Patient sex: M
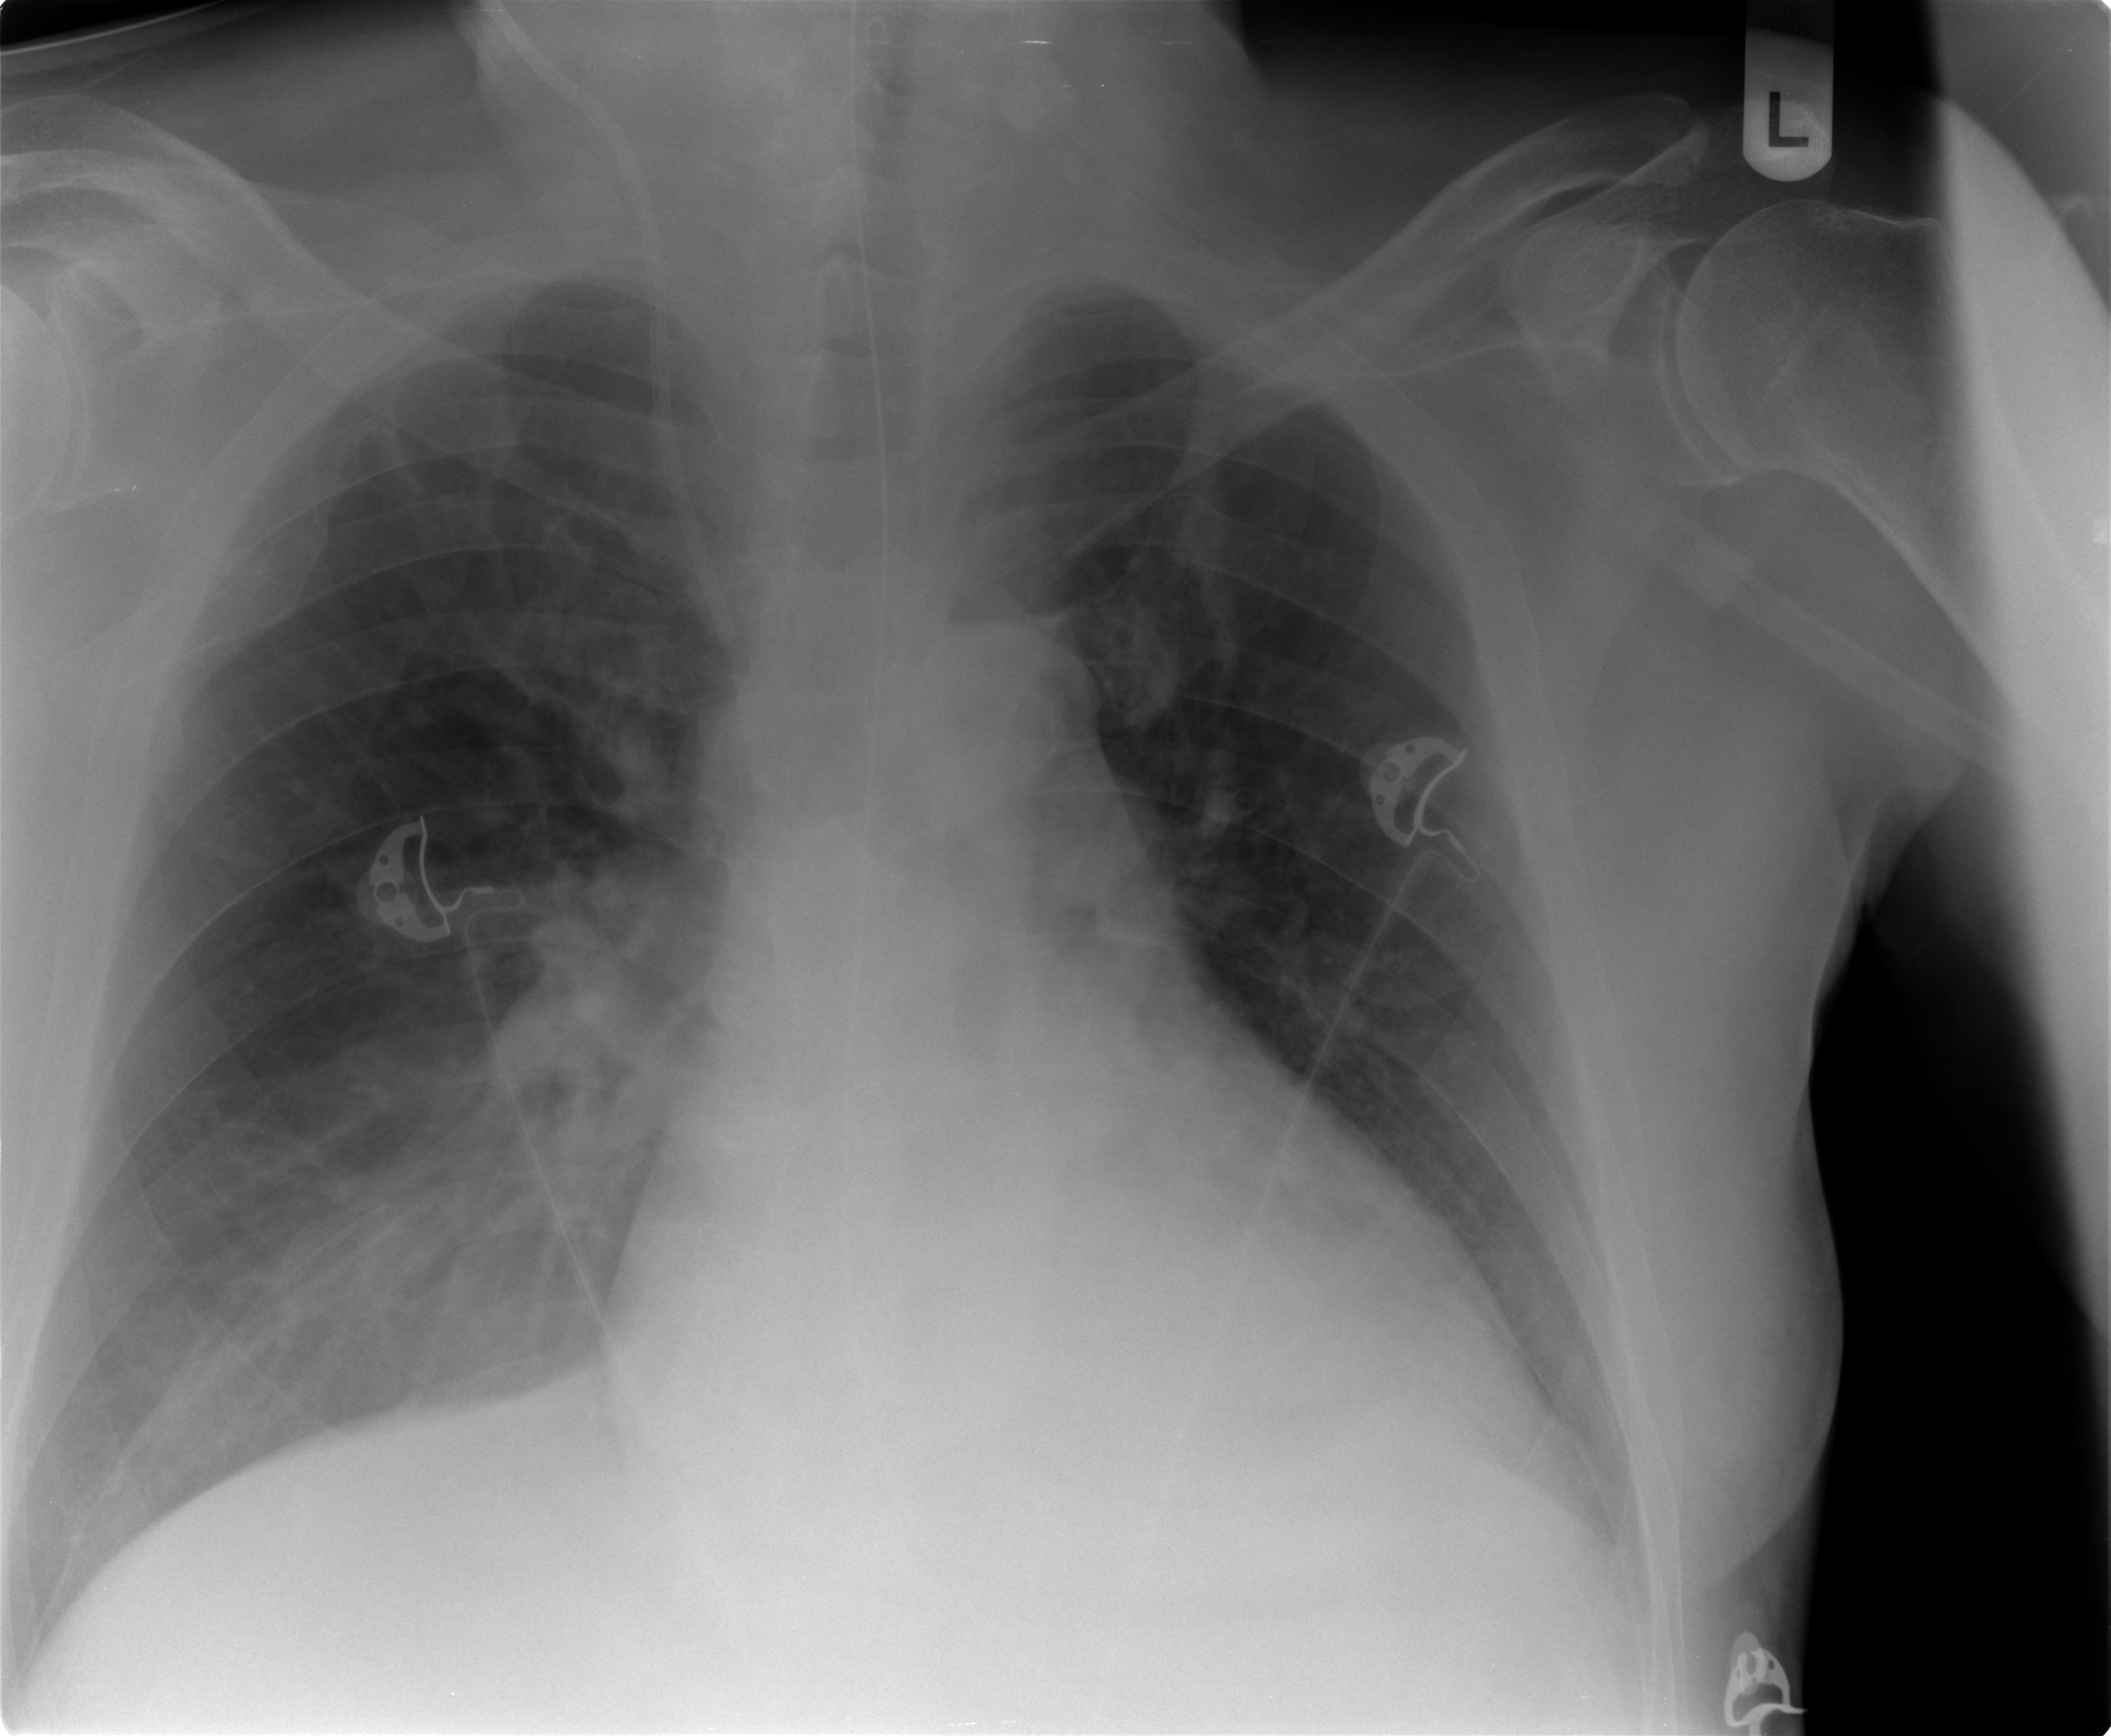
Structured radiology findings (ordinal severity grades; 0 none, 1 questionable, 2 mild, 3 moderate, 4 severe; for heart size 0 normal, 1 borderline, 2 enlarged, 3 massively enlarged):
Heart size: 0
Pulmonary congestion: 2
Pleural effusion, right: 0
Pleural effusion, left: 1
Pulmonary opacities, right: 2
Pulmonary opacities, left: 0
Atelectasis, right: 2
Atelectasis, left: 0